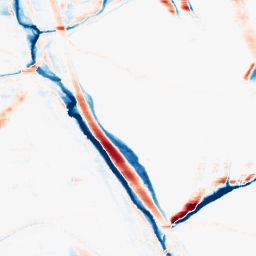
Category: morphological
Decomposition family: morphological_rect
Decomposition parameters: operation: average
width: 20
height: 5
Upsampling method: bilinear
Upsampling parameters: scale: 8
Upsampling scale: 8